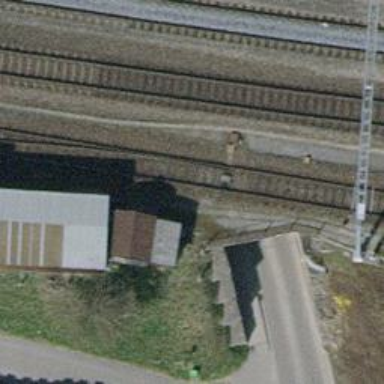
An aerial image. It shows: Railway switch.